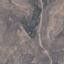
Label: HerbaceousVegetation